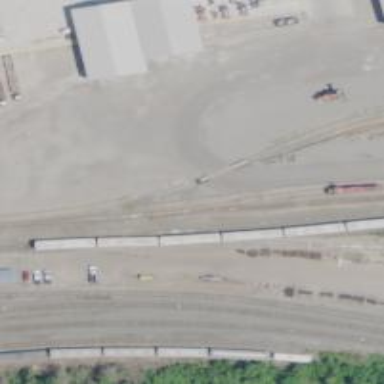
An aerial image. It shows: Wedge is used for the railway derail.